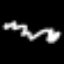
Label: squiggle